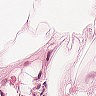
Metastatic tissue present: no